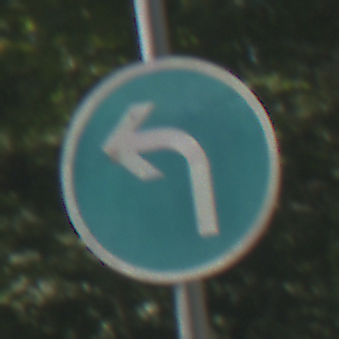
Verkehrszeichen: VorgeschriebeneFahrtrichtungLinks
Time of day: Midday
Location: Outdoor (RoadRail)
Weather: Clear
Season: NotSpecified
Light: Natural